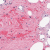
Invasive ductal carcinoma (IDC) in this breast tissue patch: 0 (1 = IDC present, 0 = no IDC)